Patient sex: F
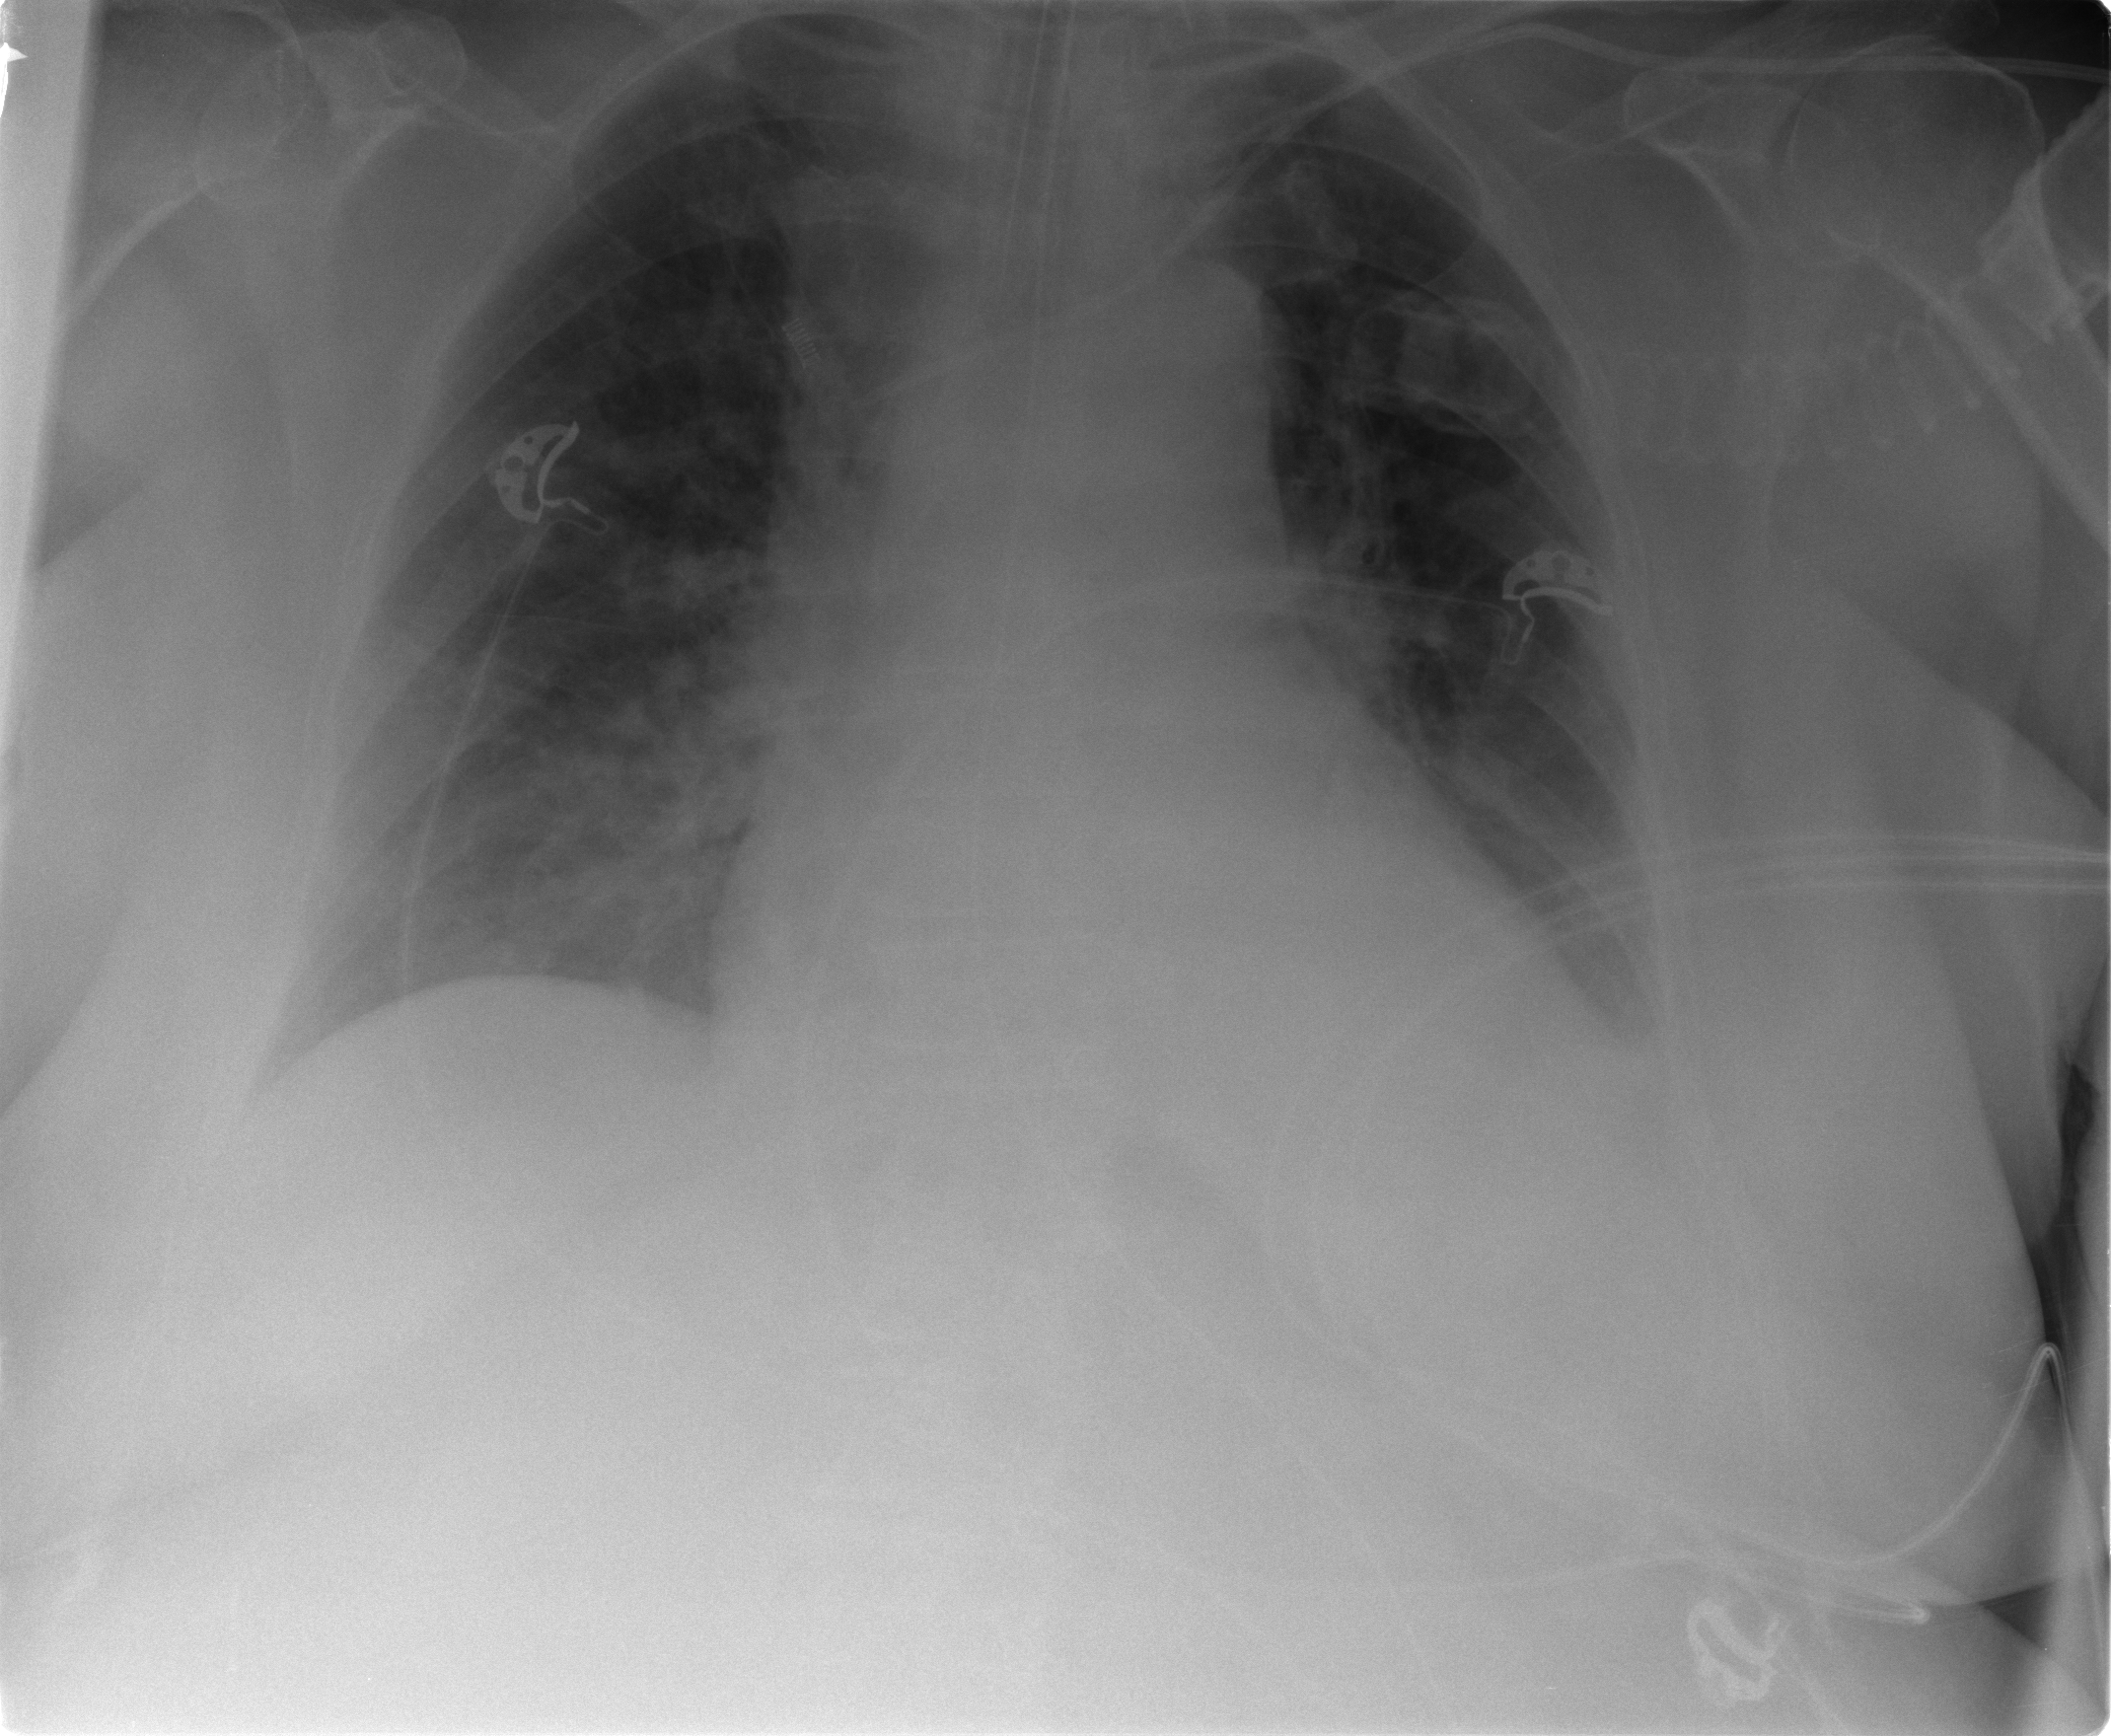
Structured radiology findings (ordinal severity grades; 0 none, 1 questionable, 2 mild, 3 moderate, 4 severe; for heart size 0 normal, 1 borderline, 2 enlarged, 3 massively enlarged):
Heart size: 1
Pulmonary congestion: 2
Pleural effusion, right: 0
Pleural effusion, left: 1
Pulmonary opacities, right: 3
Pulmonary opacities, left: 2
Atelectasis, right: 2
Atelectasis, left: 2